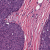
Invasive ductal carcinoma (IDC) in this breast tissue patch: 0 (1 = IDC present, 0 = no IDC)